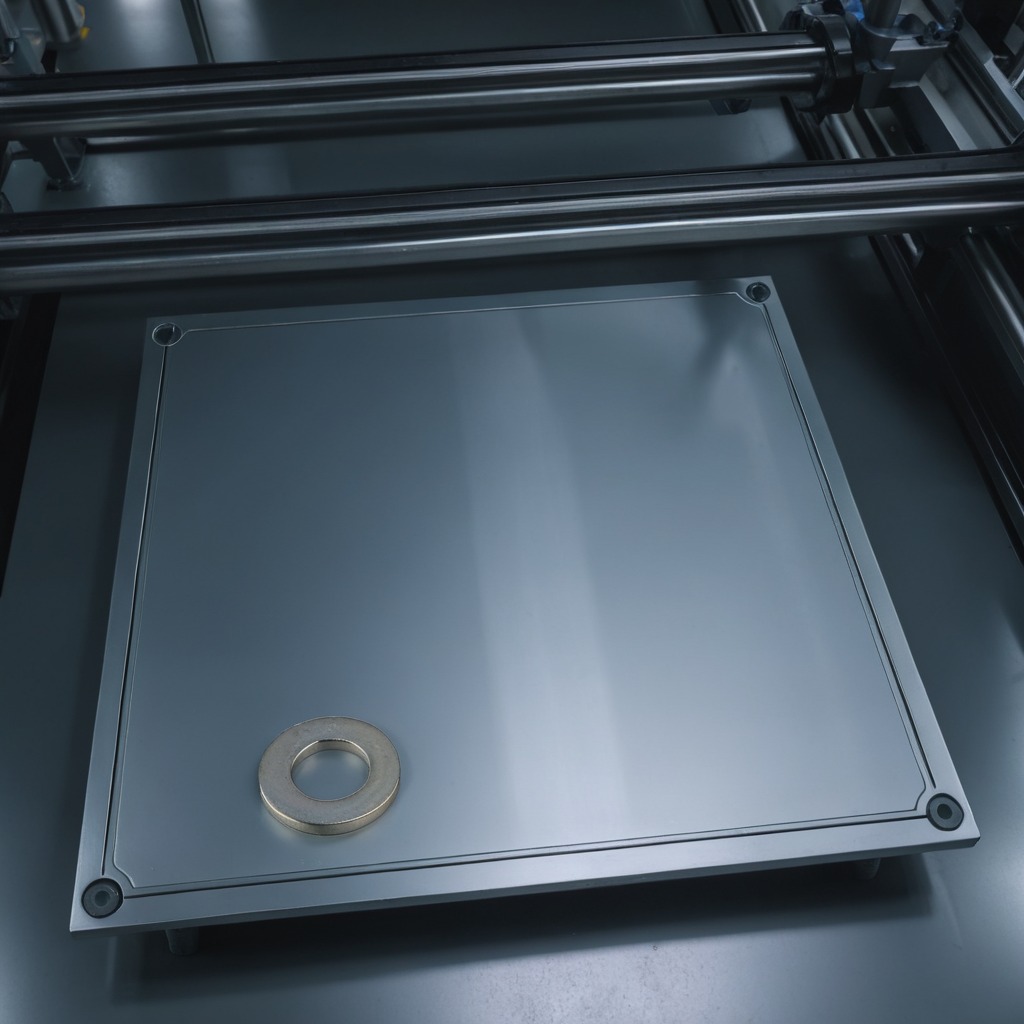
A flat metal washer is lying on the metal table in a machine shop under fluorescent lights.